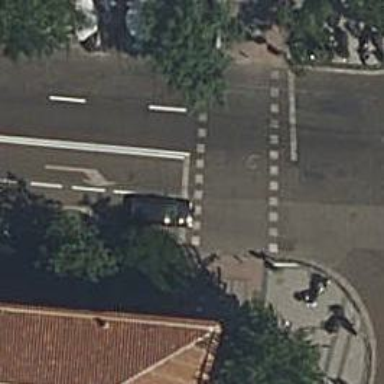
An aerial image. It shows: Crossing with traffic signals.